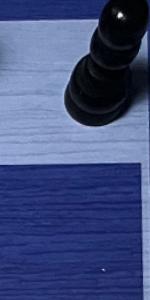
Label: Empty